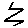
Label: zigzag